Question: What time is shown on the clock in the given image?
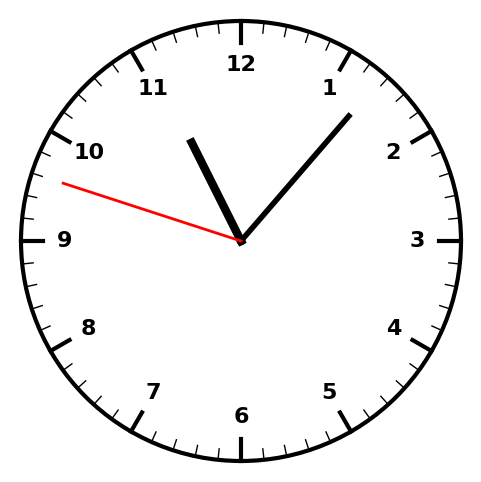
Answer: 11:06:48